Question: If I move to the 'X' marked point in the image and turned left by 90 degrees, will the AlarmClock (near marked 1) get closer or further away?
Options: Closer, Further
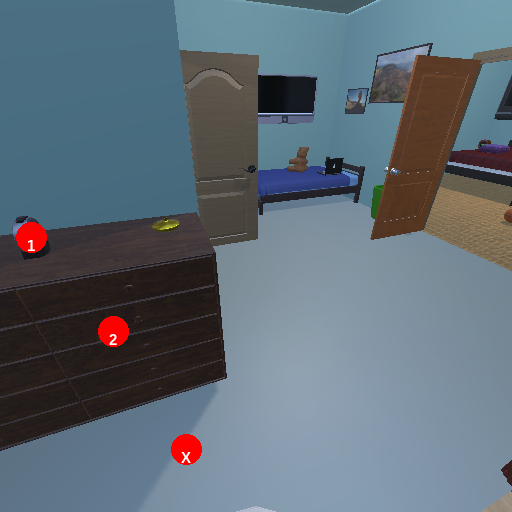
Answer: Closer